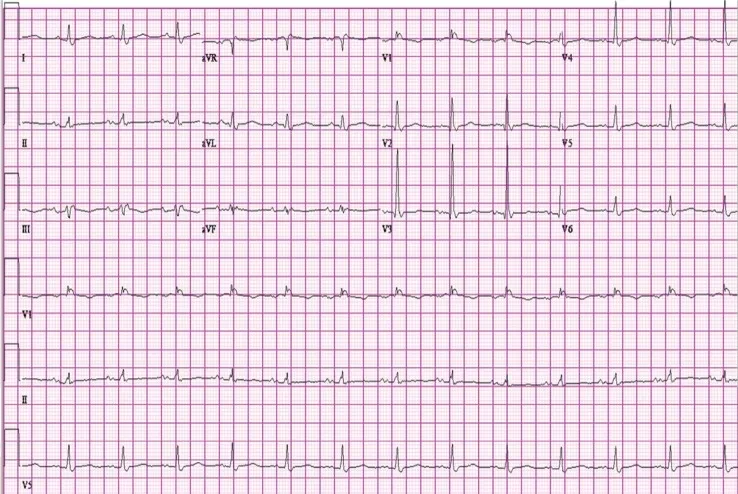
Osborn waves resolved 48 hours after admission.
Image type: electrography (ekg)